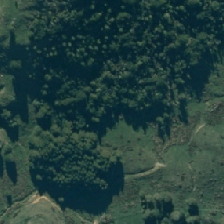
Land cover: broadleaved_indigenous_hardwood